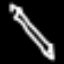
Label: pencil